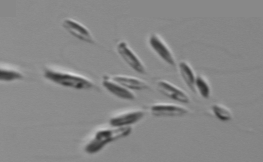
Label: Dinobryon